Brain MRI, modality: hrT2
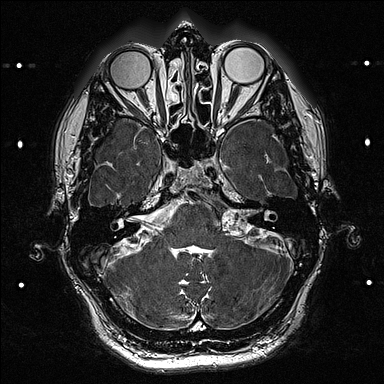